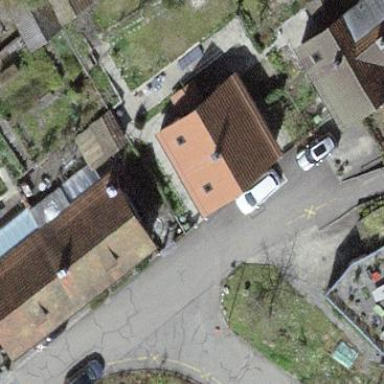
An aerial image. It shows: Residential building.